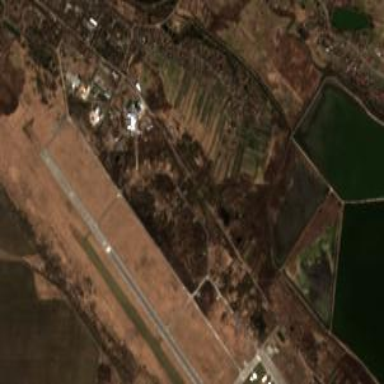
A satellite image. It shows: Concrete taxiway at the airport.